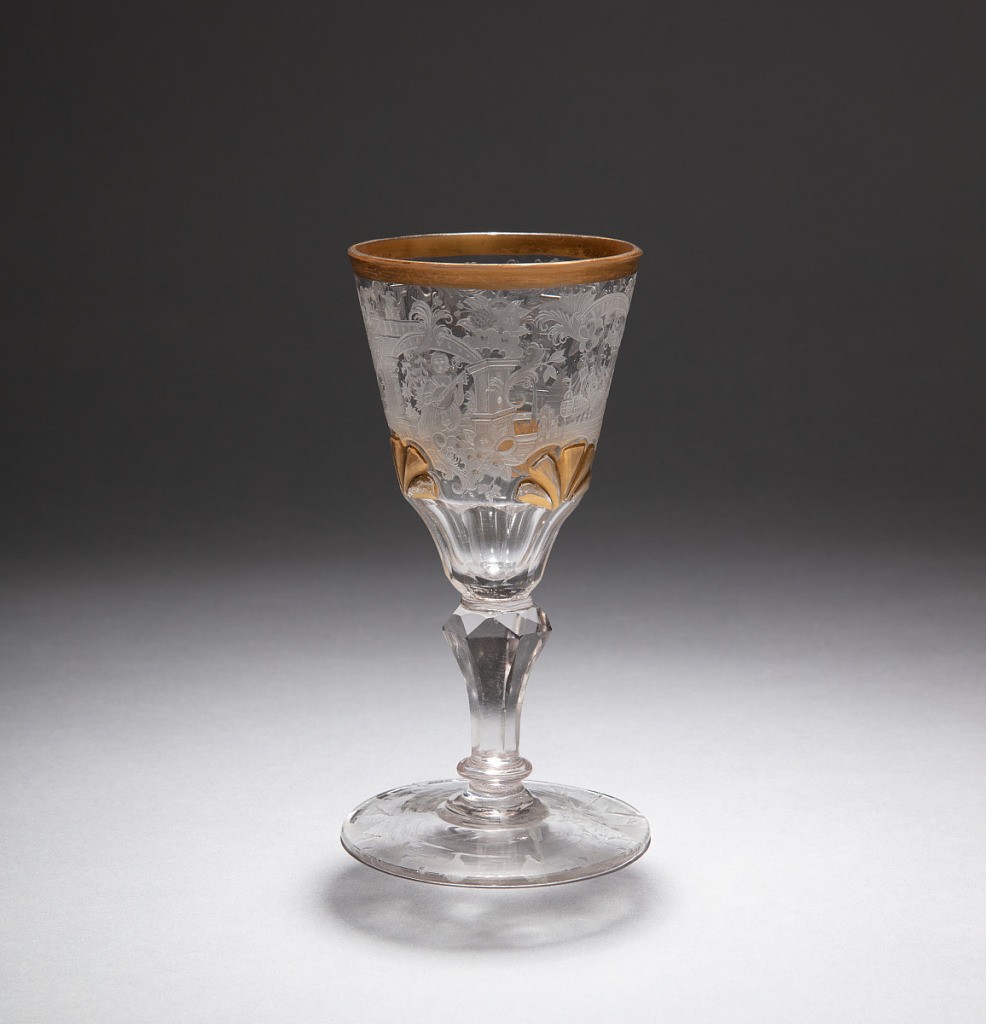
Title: Wine Glass with Shipping Scene
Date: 1740–50
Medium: Cut, engraved, and gilded glass
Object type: Wine glass
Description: Campaniform with gilt rim and palmettes and engraved, floriated scrolls and fantastic architecture enframing a shipping scene, two seated females, and heraldic arms; panelled with cutting below. On faceted stem, ring-collared below, terminating in a round foot engraved edge with dots and serrations.